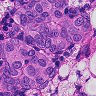
Metastatic tissue present: yes